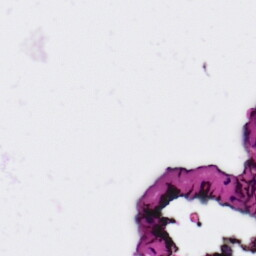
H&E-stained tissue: Ovarian